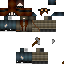
A female human skin with medium skin, wearing brown long hair dressed in a blue hoodie and black pants, featuring a closed mouth.